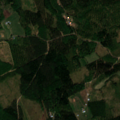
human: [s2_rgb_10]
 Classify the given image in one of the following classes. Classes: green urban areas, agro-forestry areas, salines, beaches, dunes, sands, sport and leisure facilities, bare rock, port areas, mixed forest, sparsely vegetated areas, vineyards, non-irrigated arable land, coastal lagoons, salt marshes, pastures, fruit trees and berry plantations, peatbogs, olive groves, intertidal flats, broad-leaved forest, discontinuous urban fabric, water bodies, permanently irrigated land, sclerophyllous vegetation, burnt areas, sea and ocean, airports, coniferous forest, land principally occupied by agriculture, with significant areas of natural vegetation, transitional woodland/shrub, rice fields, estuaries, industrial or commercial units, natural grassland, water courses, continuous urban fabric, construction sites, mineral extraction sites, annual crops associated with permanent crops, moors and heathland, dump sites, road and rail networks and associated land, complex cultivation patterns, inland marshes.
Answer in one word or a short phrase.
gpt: coniferous forest, mixed forest, transitional woodland/shrub